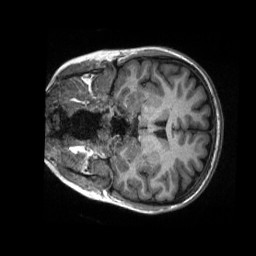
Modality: T1w
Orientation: coronal
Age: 27
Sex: female
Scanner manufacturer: siemens
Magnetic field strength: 3 T
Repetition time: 2.3 s
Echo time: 0.00288 s